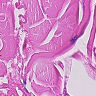
Metastatic tissue present: no